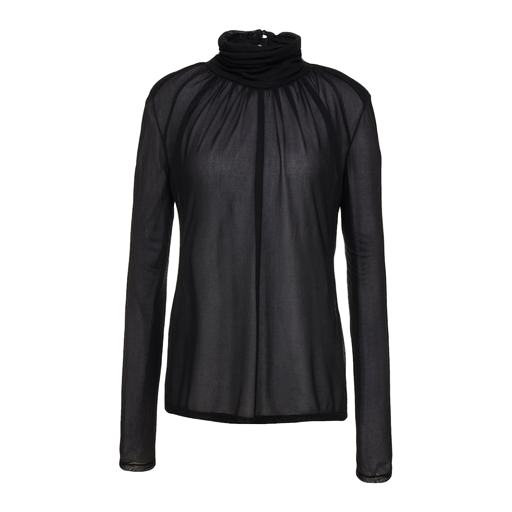
high-neck top, high-neck blouse, black joseph turtleneck blouse, white background